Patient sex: M
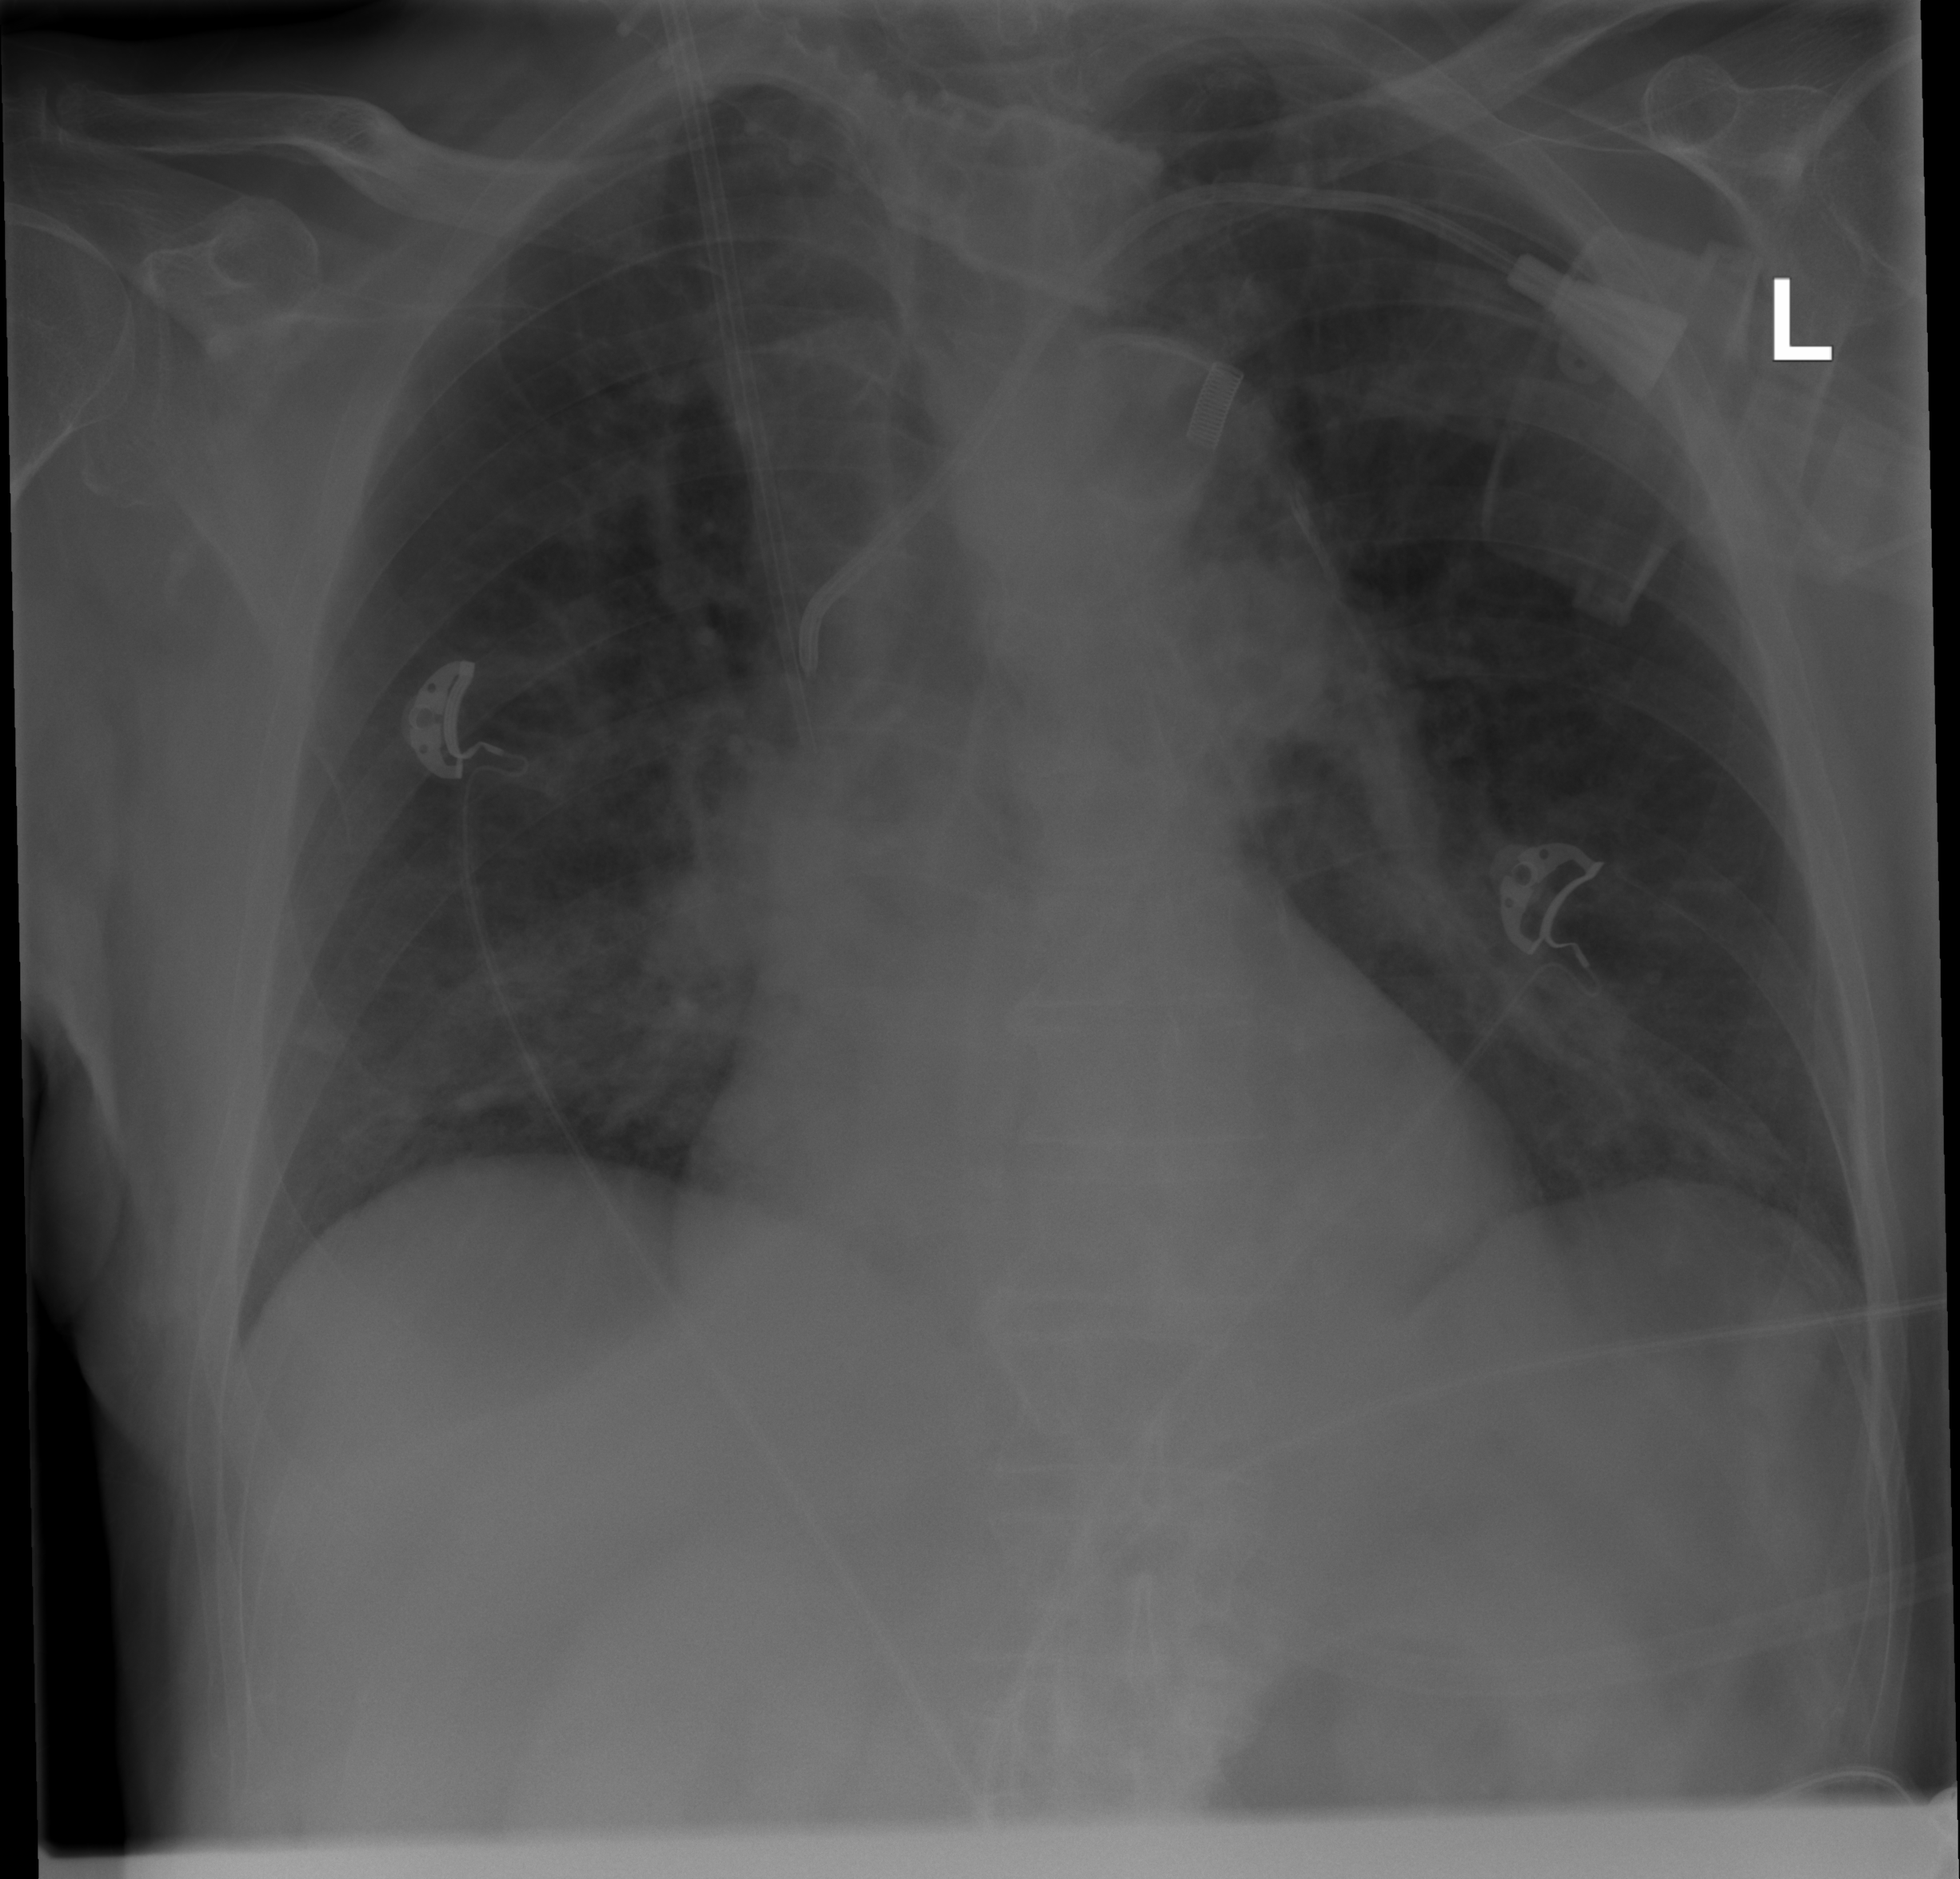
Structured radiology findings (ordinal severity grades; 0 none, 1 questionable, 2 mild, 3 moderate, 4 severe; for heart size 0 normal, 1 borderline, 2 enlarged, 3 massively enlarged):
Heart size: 1
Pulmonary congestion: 2
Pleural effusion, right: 0
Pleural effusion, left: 0
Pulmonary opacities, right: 0
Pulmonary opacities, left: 0
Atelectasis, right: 0
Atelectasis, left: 0